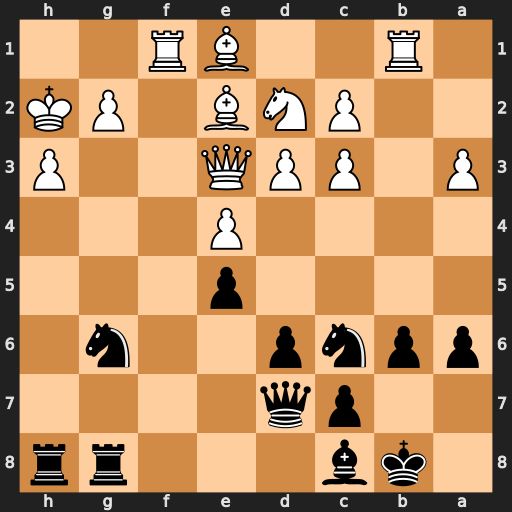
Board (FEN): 1kb3rr/2pq4/ppnp2n1/4p3/4P3/P1PPQ2P/2PNB1PK/1R2BR2
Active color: b
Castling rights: -
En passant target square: -
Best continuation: Nf4 Rxf4 exf4